Field crop: maize
Growth stage: 2
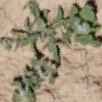
Species: atriplex